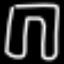
Label: pants